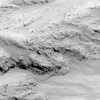
Atmospheric dust classification: not_dusty